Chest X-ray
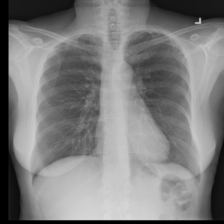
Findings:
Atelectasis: negative
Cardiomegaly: negative
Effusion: negative
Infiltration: negative
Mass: negative
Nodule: negative
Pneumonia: negative
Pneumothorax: negative
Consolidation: positive
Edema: negative
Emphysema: negative
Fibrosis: negative
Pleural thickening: negative
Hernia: negative